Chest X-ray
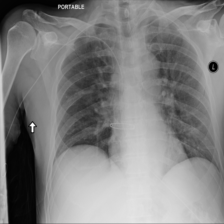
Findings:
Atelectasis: negative
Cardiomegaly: negative
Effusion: negative
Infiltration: negative
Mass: negative
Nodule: negative
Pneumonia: negative
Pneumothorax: negative
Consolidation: negative
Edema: negative
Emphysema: negative
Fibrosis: negative
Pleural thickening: negative
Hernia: negative